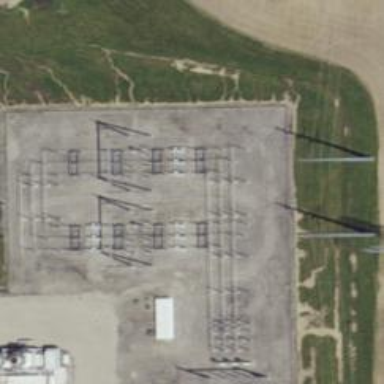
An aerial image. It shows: Switch used for power control.